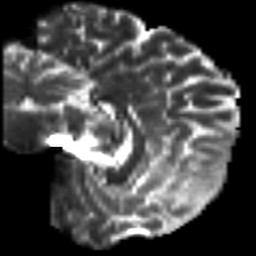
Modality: T2w
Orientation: sagittal
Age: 26
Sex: male
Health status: healthy
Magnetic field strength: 3 T
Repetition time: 8.4 s
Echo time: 0.0926 s